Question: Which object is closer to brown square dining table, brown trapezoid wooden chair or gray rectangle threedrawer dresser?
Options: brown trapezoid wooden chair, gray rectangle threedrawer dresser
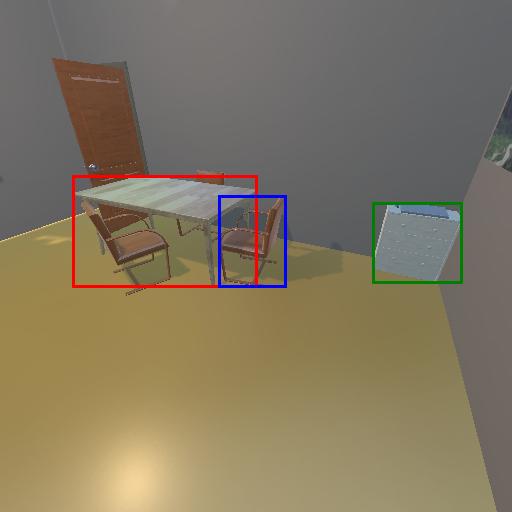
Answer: brown trapezoid wooden chair